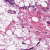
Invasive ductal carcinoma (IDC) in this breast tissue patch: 0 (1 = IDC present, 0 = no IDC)